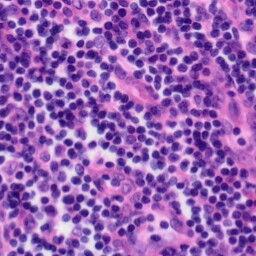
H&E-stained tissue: Tonsil